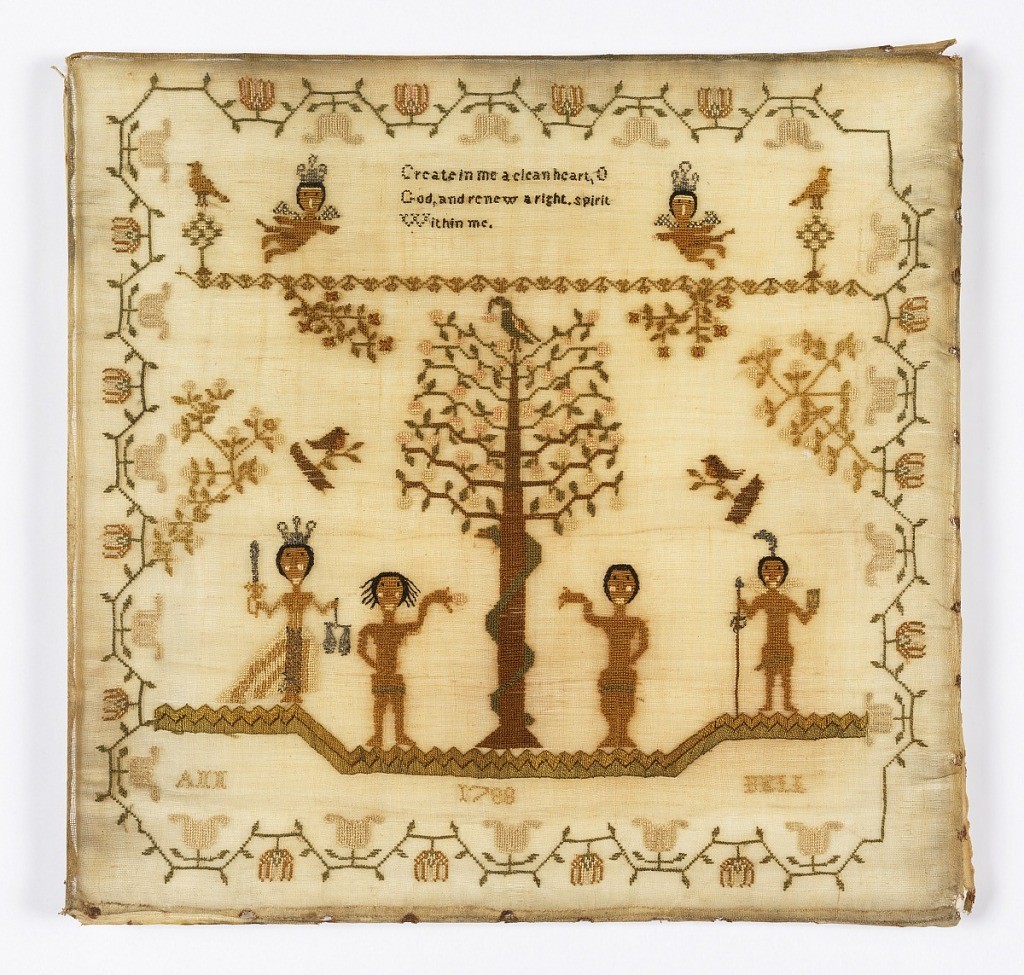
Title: Sampler
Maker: Ann Bell, English
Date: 1788
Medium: silk and metal-wrapped silk embroidery on linen foundation Technique: embroidered in cross, stem, satin, and half cross stitches on plain weave foundation
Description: Within a curving floral border text "Create in me a clean heart, O God and renew a right spirit within me."  Then Adam and Eve with a figure of Justice and an angel.